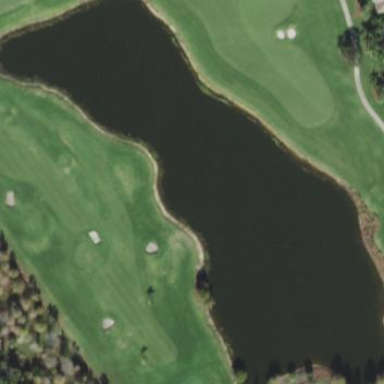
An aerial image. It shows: Scenic view of water hazard on golf course. The natural water feature adds beauty to the landscape.